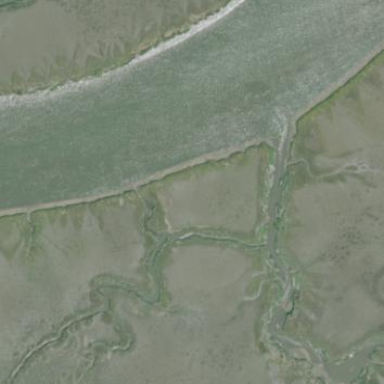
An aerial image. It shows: Tidal wetland characterized by saltmarsh vegetation.